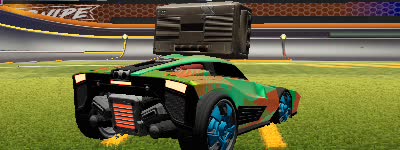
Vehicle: breakout